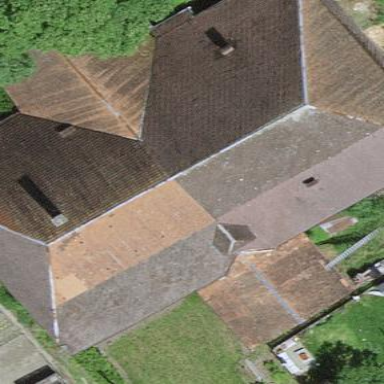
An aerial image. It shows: Farm building.